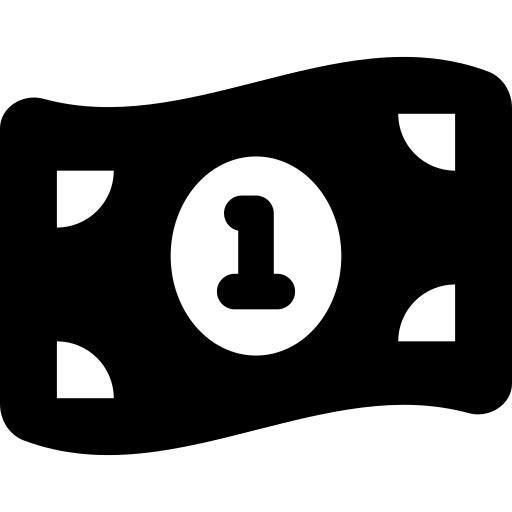
Tags: icon, FontAwesome, fa-icon, solid, money, bill, 1, wave